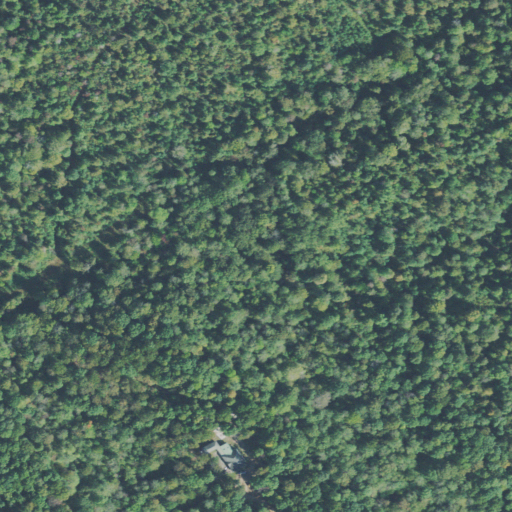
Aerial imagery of valley in Tennessee named Mash Hollow containing deciduous forest, mixed forest, shrub, and open development